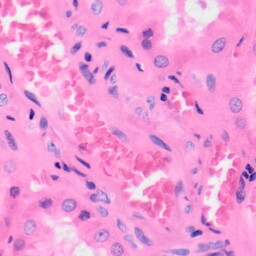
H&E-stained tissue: Kidney